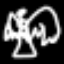
Label: angel